Question: I have a CCNode with a certain rotation. For the sake of simplicity lets say its rotated 45 degrees, size is 100*100 and position is 200,200.

I'm looking to find the 4 corner coordinates (marked as green) on this image. Is there any method in the framework that I can use for this or do I need to do it manually with trigonomery? In that case how can I do that the easiest way?
The best thing is if I could make this a method in the CCNode class so its easily accessible.
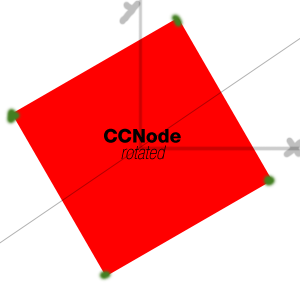
Answer: CCNode.h:
'''
/** Converts a Point to world space coordinates. The result is in Points.
@since v0.7.1
*/
- (CGPoint)convertToWorldSpace:(CGPoint)nodePoint;
/** Converts a Point to node (local) space coordinates. The result is in Points.
@since v0.7.1
*/
- (CGPoint)convertToNodeSpace:(CGPoint)worldPoint;
'''
Example:
'''
// top right corner of your node
CGPoint topRight = ccp(node.contentSize.width, node.contentSize.height);
// same point in world coordinates
CGPoint topRightWorld = [node convertToWorldSpace:topRight];
'''